Aerial crown-view tile of a tropical tree (Barro Colorado Island, Panama), acquired 20250317:
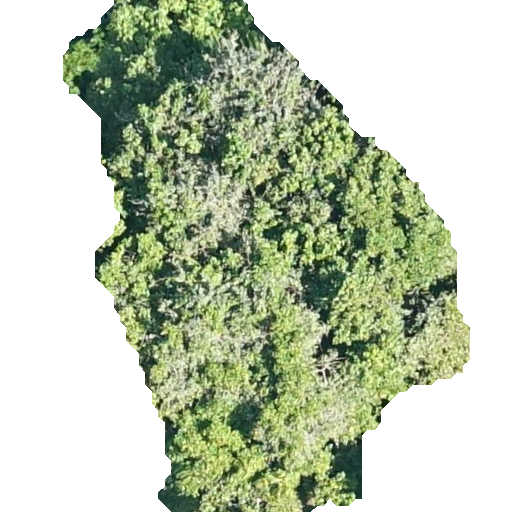
Species: Prioria copaifera
GBIF accepted scientific name: Prioria copaifera
Crown area: 208.651 m²